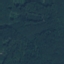
Land use / land cover class: Forest